Field crop: maize
Growth stage: 2
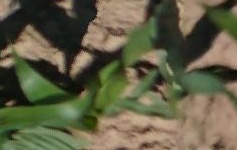
Species: maize